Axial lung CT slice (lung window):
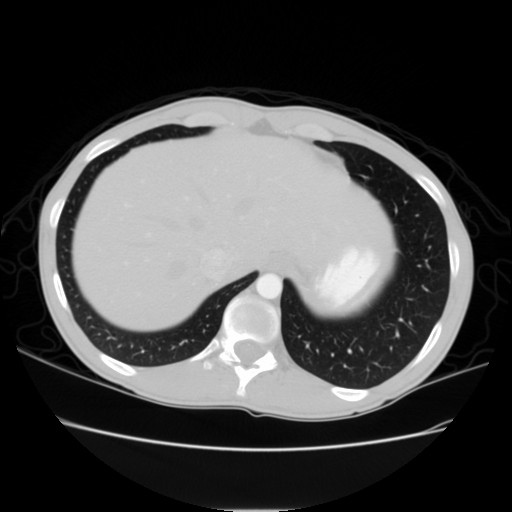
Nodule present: no